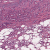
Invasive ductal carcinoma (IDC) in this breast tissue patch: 1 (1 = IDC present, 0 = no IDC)